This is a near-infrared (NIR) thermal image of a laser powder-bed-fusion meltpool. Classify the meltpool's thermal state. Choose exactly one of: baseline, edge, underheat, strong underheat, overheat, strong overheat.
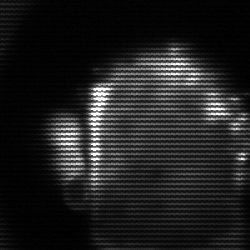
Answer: baseline